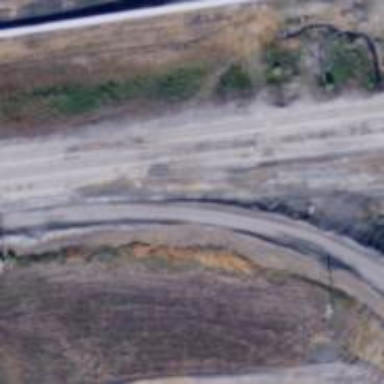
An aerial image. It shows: Rail spur service.